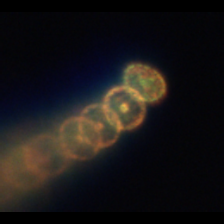
Taxon: Stephanopyxis
Group: Diatoms